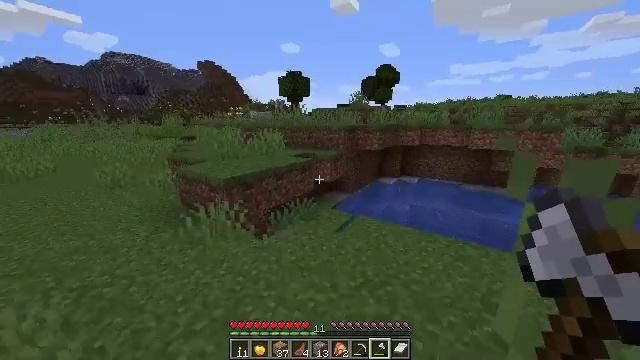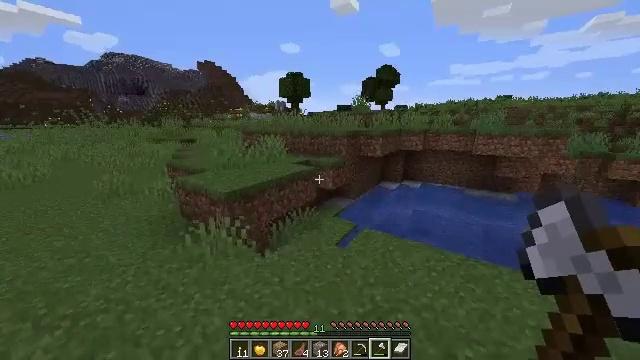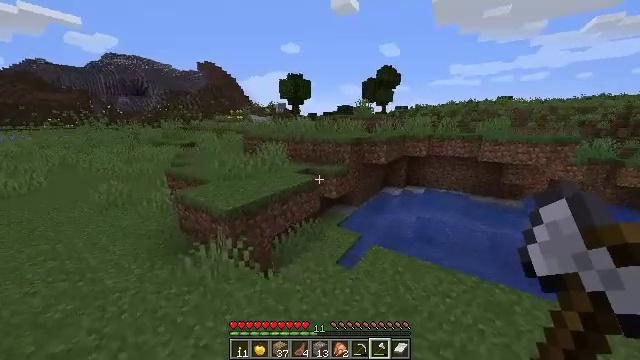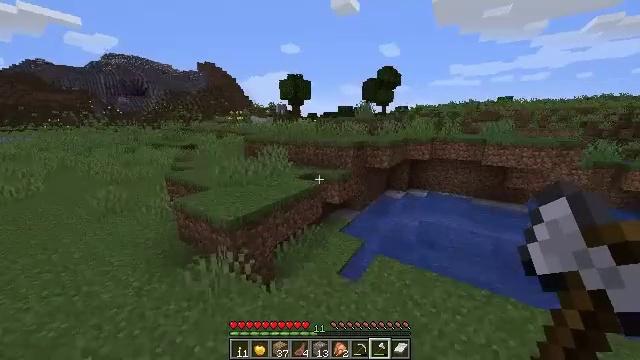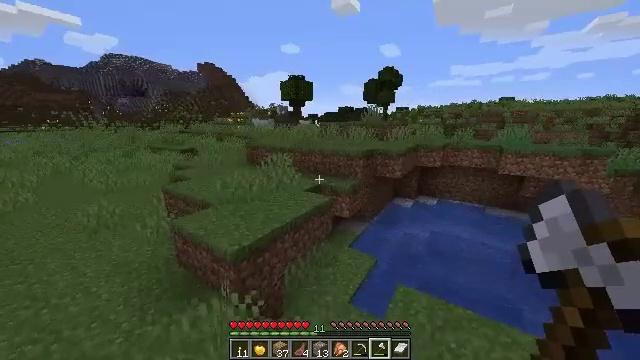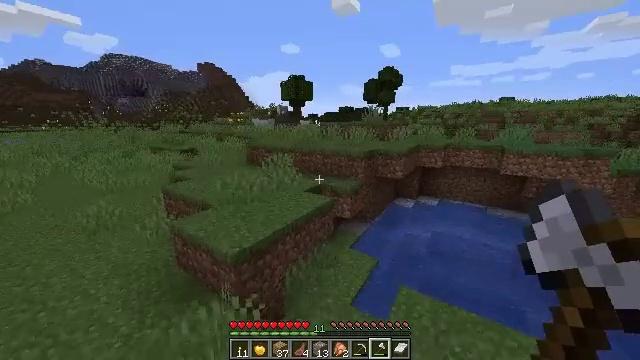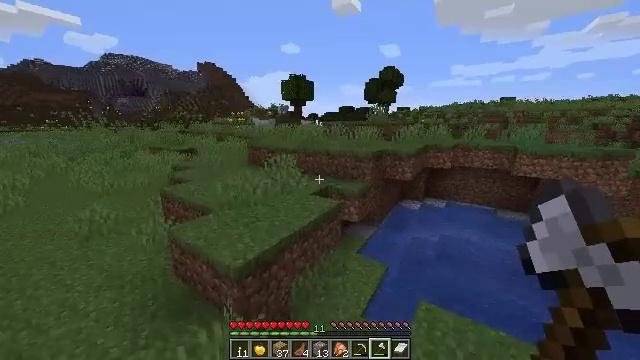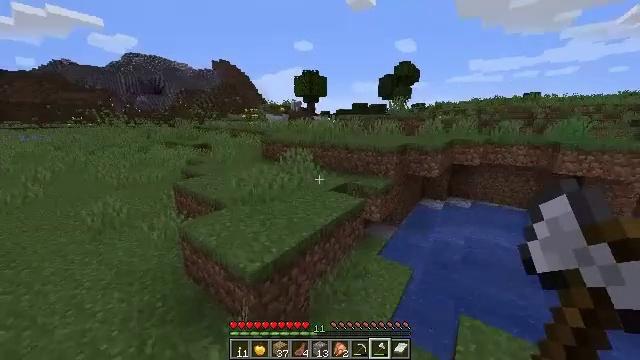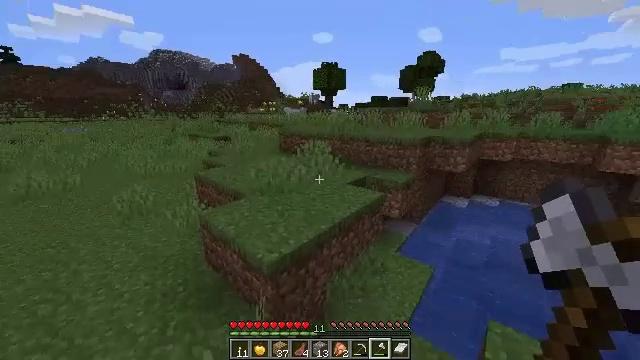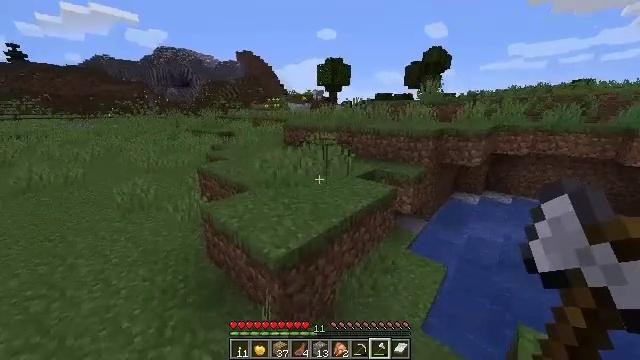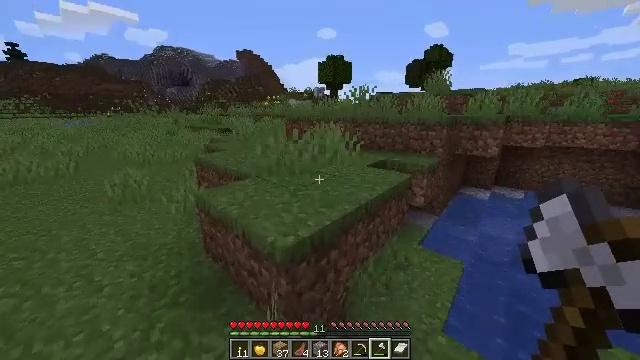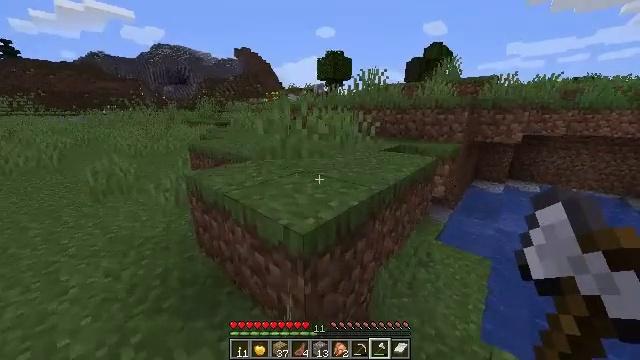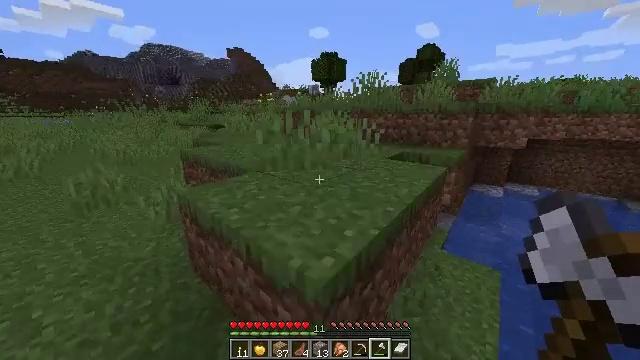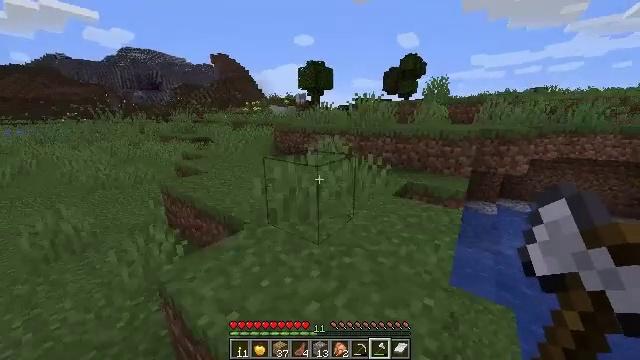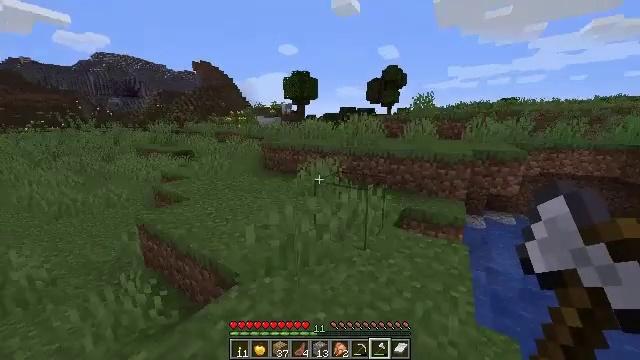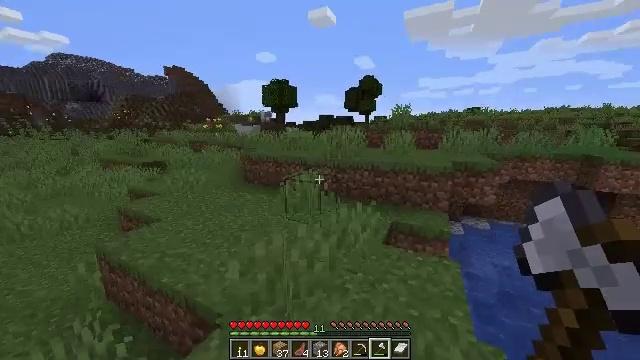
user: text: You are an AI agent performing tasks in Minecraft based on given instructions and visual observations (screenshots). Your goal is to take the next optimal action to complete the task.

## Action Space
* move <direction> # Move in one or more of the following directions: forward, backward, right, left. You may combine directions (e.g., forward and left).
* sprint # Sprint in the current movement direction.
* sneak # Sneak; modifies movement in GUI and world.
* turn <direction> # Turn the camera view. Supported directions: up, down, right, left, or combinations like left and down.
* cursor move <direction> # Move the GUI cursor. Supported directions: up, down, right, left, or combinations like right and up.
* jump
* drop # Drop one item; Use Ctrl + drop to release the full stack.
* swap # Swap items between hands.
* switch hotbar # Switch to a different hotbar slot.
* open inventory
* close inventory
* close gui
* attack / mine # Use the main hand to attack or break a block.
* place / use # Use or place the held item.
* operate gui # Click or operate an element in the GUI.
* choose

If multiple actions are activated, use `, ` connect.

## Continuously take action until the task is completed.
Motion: motion action
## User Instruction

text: Kill the sheep.
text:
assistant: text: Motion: move forward and move left, jump
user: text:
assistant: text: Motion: move forward and move left, jump
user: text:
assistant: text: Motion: move forward and move left, jump
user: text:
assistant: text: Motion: move forward and move left
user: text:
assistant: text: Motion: move forward and move left
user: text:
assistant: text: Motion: move forward and move left
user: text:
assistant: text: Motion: move forward and move left, turn left, jump
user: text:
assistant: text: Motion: move forward and move left, turn left and down, jump
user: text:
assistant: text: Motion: move forward and move left, jump
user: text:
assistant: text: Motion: move forward and move left, jump
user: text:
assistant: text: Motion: move forward and move left, jump
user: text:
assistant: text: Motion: move forward and move left, turn right, jump
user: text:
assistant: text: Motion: move forward, turn right and up, jump
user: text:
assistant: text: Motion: move forward, turn right and up, jump
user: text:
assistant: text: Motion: move forward, turn right and up, jump
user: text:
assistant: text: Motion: move forward, turn right and up, jump
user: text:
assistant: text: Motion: move forward, jump
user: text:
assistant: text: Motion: move forward, jump
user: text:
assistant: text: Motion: move forward
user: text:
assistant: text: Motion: move forward, sprint
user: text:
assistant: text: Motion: move forward, sprint
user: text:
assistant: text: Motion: move forward, sprint
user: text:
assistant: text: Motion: move forward, sprint, turn left
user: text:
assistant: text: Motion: move forward, turn left
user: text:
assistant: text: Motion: move forward, turn left
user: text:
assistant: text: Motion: move forward
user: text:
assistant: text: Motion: move forward, jump
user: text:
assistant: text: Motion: move forward, jump
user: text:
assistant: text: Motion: move forward, jump
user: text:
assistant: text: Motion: move forward, jump